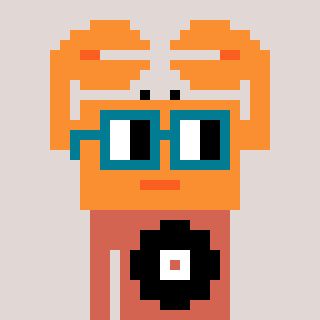
a pixel art character with square dark green glasses, a crab-shaped head and a peachy-colored body on a warm background